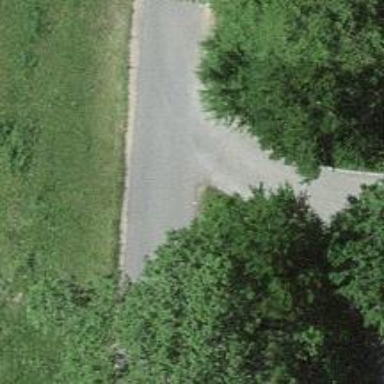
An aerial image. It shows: Paved residential road.